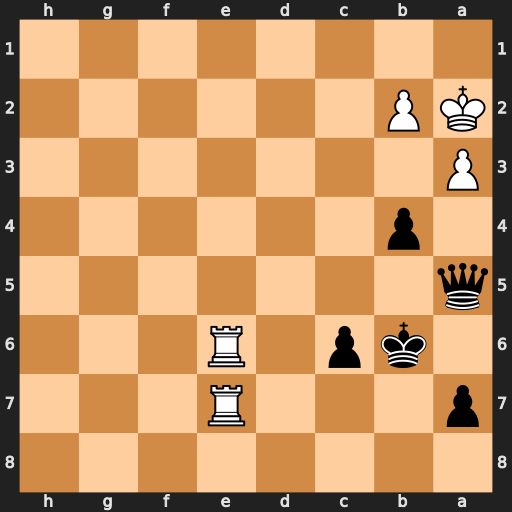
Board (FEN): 8/p3R3/1kp1R3/q7/1p6/P7/KP6/8
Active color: b
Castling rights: -
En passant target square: -
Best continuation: Qd5+ b3 Qd2+